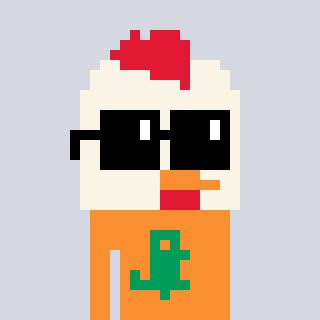
a pixel art character with square black sunglasses, a chicken-shaped head and a orange-colored body on a cool background